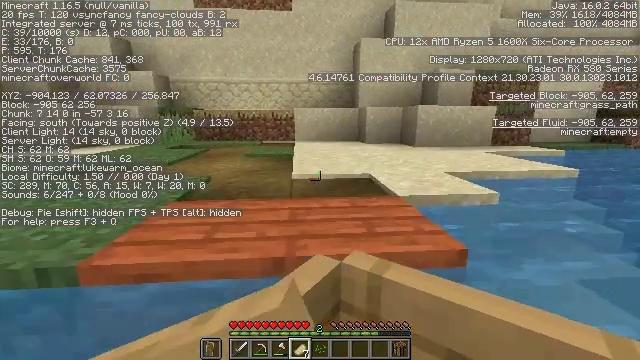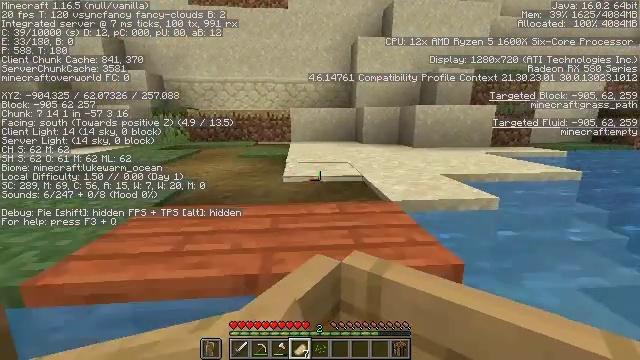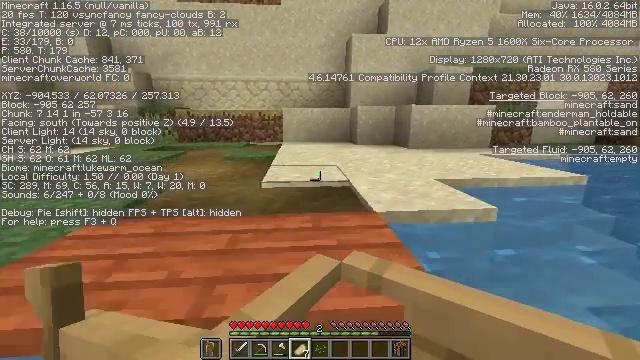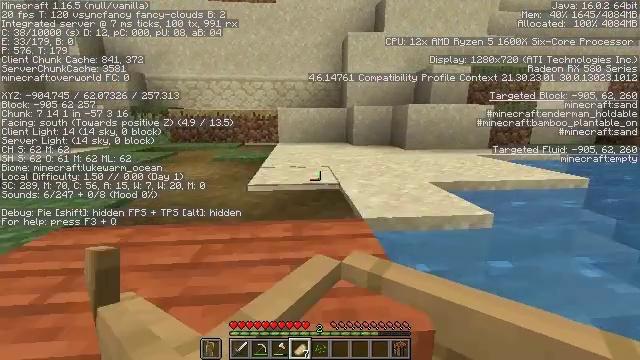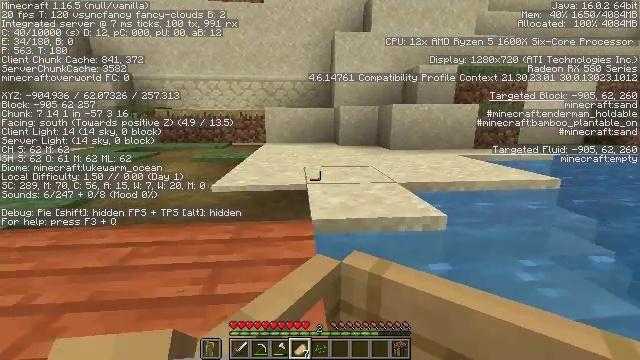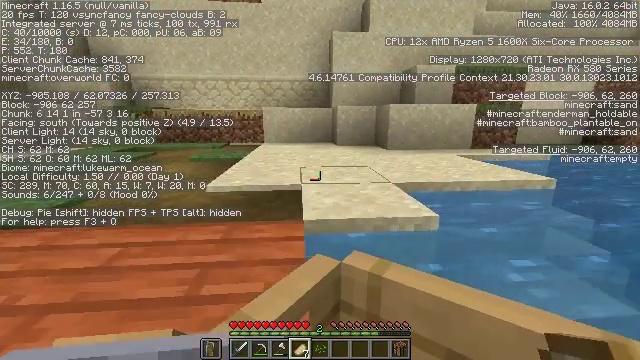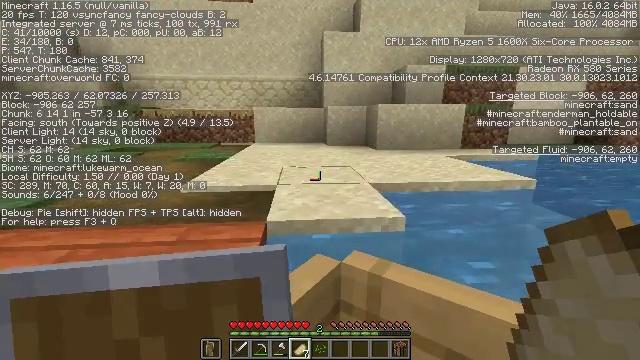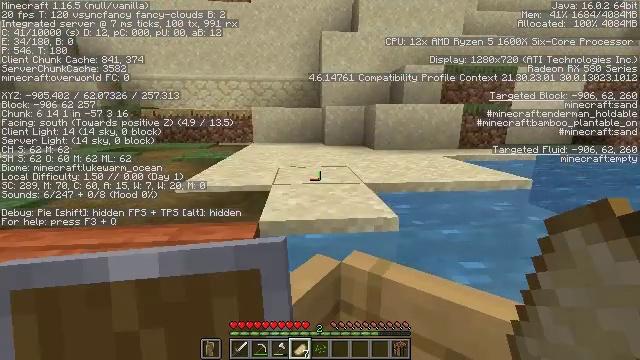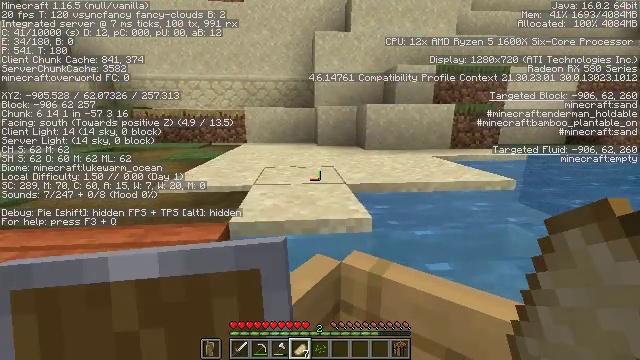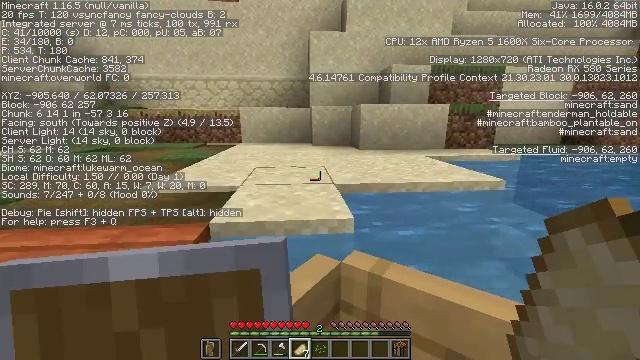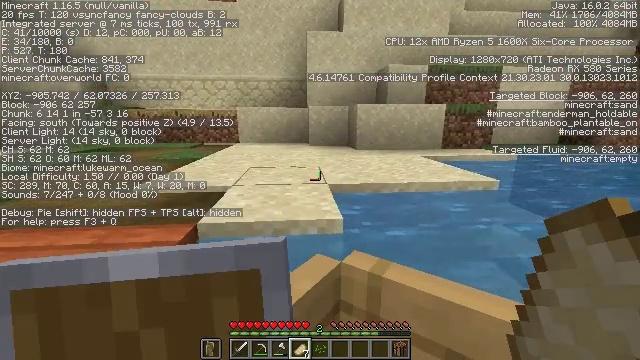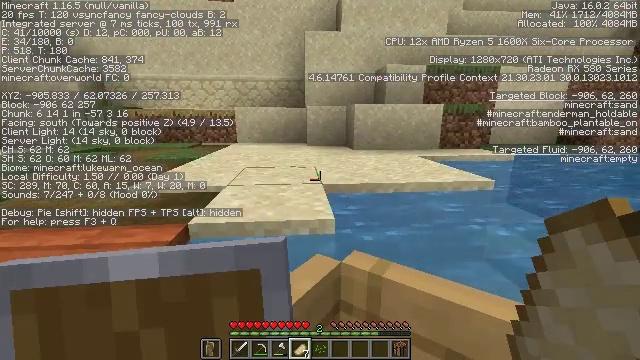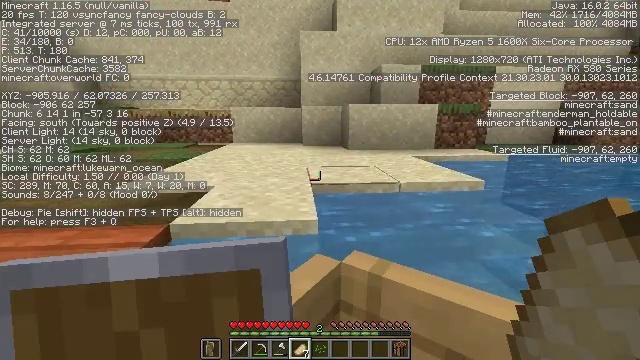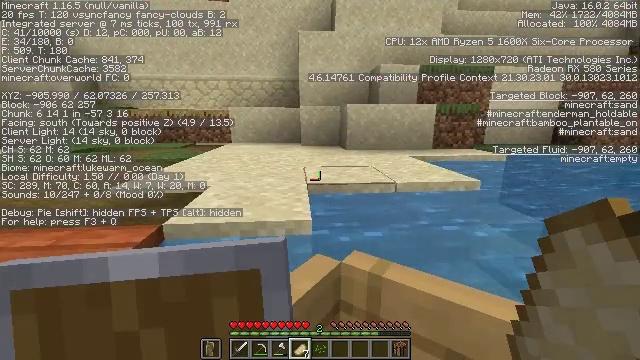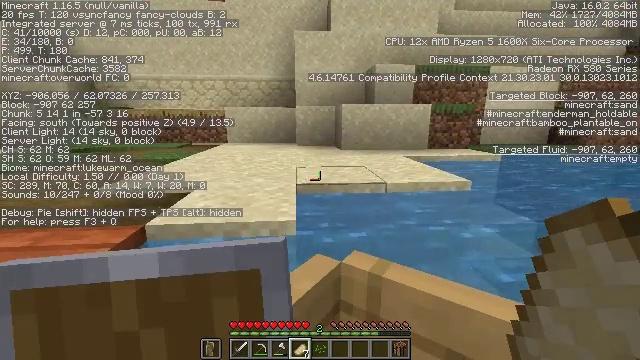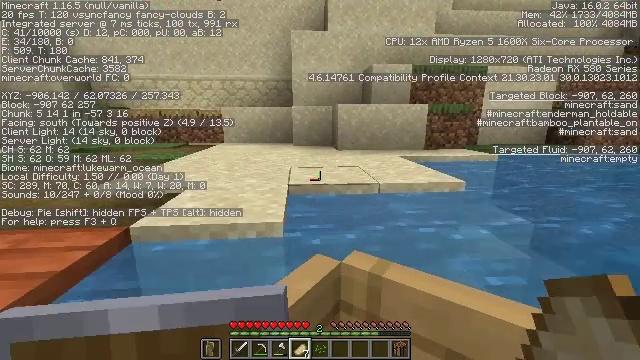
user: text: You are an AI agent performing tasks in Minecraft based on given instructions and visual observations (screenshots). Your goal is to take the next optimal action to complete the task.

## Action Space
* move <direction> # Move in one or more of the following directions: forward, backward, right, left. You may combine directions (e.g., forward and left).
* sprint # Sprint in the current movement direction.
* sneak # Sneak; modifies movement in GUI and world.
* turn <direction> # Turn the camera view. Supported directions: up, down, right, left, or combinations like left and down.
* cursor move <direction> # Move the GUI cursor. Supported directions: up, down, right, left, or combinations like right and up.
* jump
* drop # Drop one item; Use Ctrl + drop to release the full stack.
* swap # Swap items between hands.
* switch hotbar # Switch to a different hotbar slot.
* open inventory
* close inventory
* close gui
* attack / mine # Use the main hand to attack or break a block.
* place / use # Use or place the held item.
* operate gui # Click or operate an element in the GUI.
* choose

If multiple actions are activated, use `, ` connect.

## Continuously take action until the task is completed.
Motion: motion action
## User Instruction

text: Break the bookshelf for books.
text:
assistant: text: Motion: move forward
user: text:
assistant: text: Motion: move forward
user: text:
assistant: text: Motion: no_op
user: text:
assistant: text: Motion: no_op
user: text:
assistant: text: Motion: no_op
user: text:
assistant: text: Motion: no_op
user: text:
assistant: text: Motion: no_op
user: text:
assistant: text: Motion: no_op
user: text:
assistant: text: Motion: no_op
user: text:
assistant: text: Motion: no_op
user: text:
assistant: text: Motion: no_op
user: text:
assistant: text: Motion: no_op
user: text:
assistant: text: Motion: no_op
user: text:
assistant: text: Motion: move forward
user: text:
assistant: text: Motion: move forward
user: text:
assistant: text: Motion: move forward
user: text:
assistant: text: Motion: move forward and move left
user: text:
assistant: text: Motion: move forward and move left
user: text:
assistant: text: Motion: move forward and move left
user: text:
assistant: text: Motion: move forward
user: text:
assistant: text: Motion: no_op
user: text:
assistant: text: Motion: no_op
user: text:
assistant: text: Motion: no_op
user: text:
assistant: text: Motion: no_op
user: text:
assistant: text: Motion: no_op
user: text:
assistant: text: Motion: no_op
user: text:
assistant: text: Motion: no_op
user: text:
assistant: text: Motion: no_op
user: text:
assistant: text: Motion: turn right
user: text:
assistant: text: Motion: turn right